Question: Up until yesterday I had a perfectly working app on my iPhone. I made a few tweaks yesterday and now the app works on my simulator but not on the iPhone. The error message I am getting is right after the "applicationDidFinishLaunching" finishes.
The error is:
'NSInternalInconsistencyException', reason: 'Could not load NIB in bundle: 'NSBundle ....> (loaded)' with name 'RootViewController''"
The weird thing is, I don't have any xib files called RootViewController. I renamed mine a month ago to CategoryViewController and this has worked fine up until yesterday. I verified in each of my viewControllers that there is no reference to a "RootViewController".
I searched with "CTRL+shift+F" "RootViewController" and there is no file in my project that mentions this.
The tweaking I was doing had to do with the target info.plist and I only added the Application supports iTunes file sharing option. Here is my info.plist in case I messed something up:

I also had run "Clean" for the first time yesterday.
I verified that my MainWindow.xib file has all the connections it is supposed to have and compared this against the original sample project I used as a base.
I tried reverting the project back to an earlier snapshot when I am positive it worked and now that doesn't even work. It seems my iPhone bundle got corrupt. But it does the same thing even after I delete the app from my iPhone and try again.
How do I go about debugging this? I have spent 10 hours already trying to fix this and really need some help.
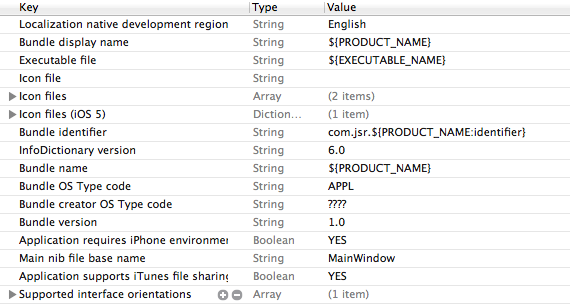
Answer: This was resolved by refactoring and renaming my first viewController back to RootViewController. The moral of the story is do not change the name of the RootViewController. There are built in references to it that are not easily changed. There is no real need to use a different name. Once I did this, everything worked again.